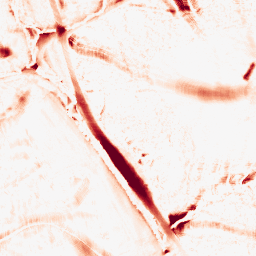
Category: morphological
Decomposition family: morphological_ellipse
Decomposition parameters: operation: opening
width: 30
height: 30
Upsampling method: quadratic
Upsampling parameters: scale: 4
Upsampling scale: 4